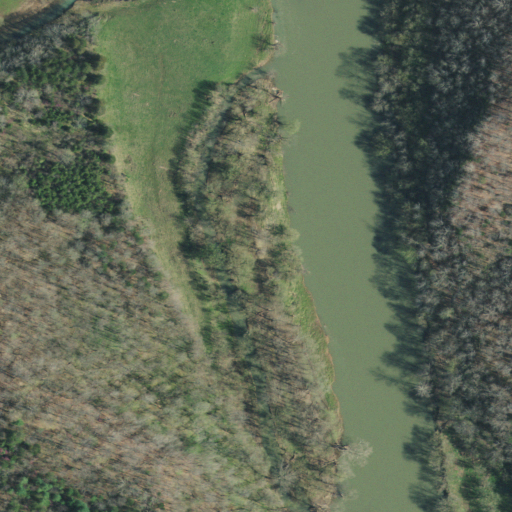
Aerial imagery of island in Tennessee named Swan Island containing deciduous forest, mixed forest, open water, pasture, and herbaceous wetlands